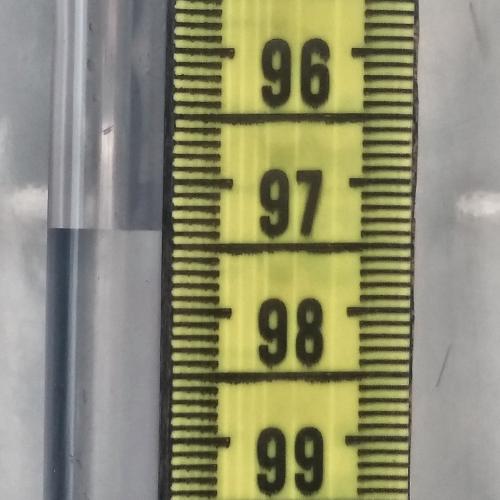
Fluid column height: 97.4 cm